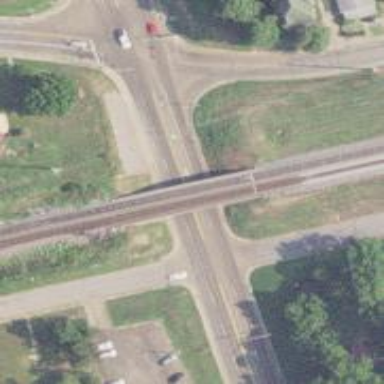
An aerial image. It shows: Railway bridge over siding rail track.